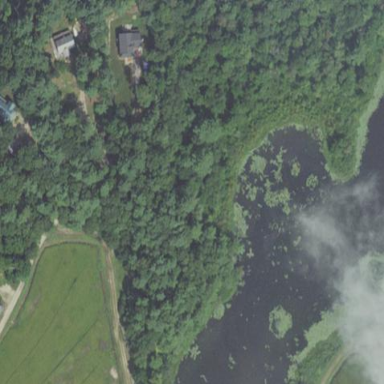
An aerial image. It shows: Marshy wetland area.